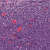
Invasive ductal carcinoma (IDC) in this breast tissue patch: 1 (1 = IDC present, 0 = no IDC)